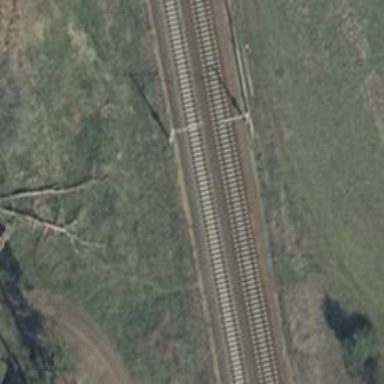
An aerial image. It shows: Milestone along the railway with catenary mast.